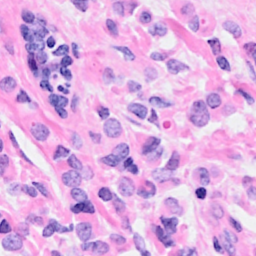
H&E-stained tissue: Breast